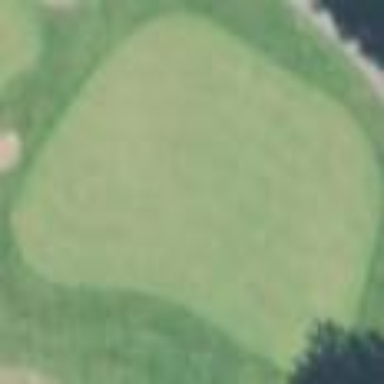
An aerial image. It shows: Grassy area designated as golf fairway.